Question: As far as I understand, the well-known Search menu item (shown below)

is inserted silently inside a submenu if this is titled "Help".
I am looking for a way to interact with it programmatically (for customisation,
to get rid of it... whatever), but it seems hard to track down. Thanks for any help.
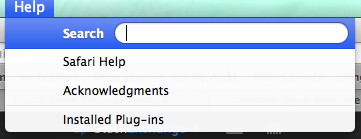
Answer: Found it. What I was looking for is the 'helpMenu' property of 'NSApplication'.